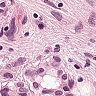
Metastatic tissue present: yes